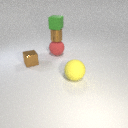
large yellow rubber sphere in front of small brown metal cube